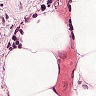
Metastatic tissue present: yes